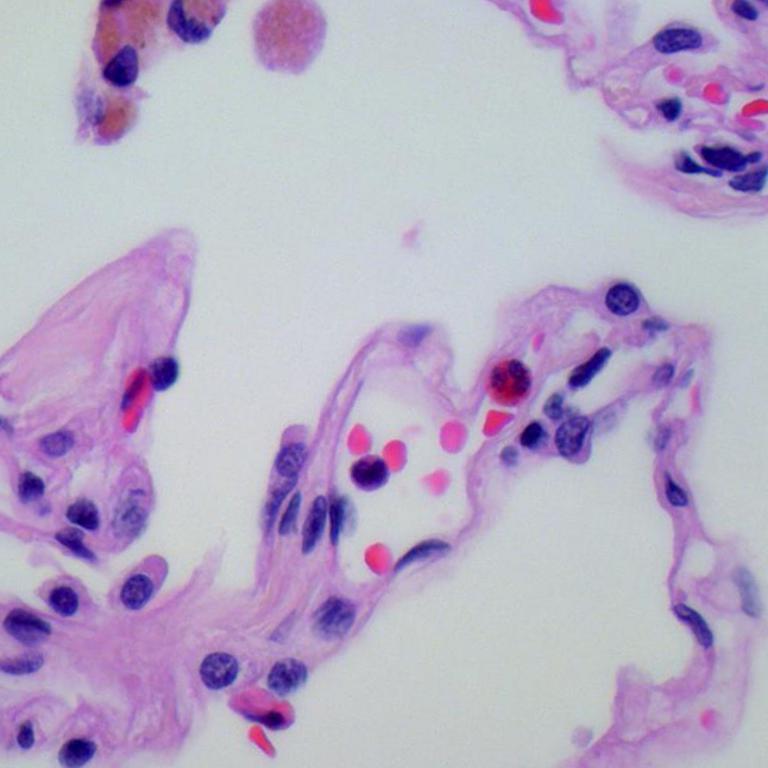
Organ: lung
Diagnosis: benign